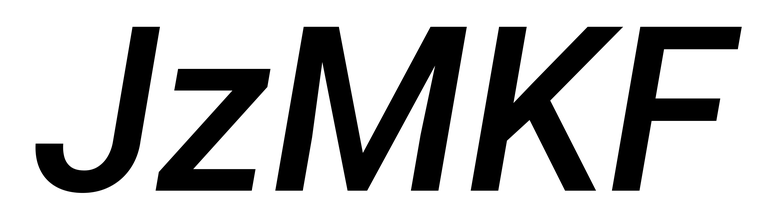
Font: Roboto-Italic_Medium_Italic